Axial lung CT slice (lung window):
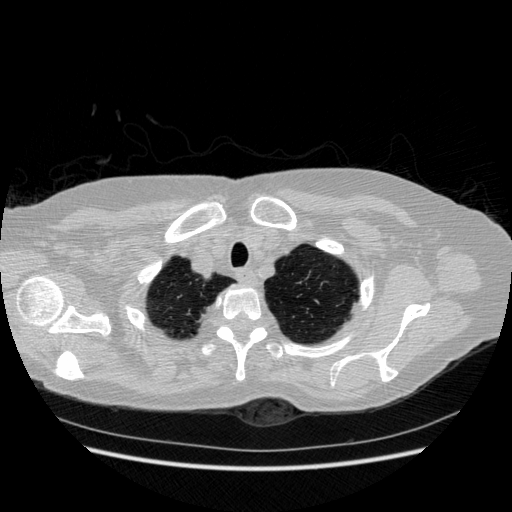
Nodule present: no